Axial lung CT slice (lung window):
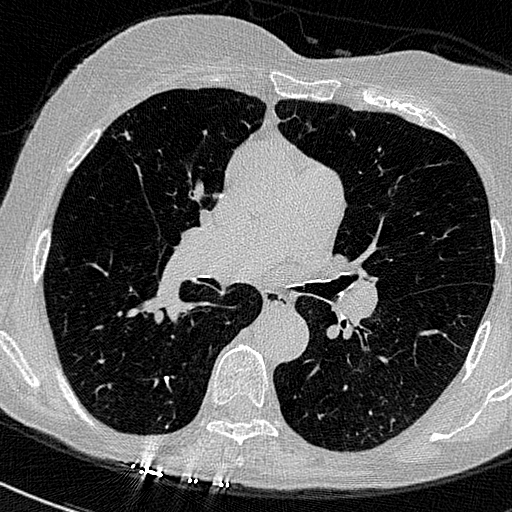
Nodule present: no